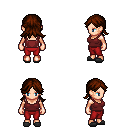
a pixel art fantasy rpg character, female body template, human, light skin, maroon pirate shirt, red pants, brown loose hair, gray slippers, four views (front, back, left, right), 2x2 character sprite sheet, small pixel art, hard edges, no anti-aliasing